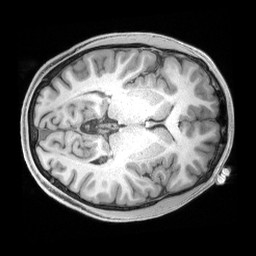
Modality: T1w
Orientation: axial
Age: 20
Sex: male
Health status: healthy
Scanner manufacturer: siemens
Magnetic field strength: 3 T
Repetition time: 2.4 s
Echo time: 0.00194 s